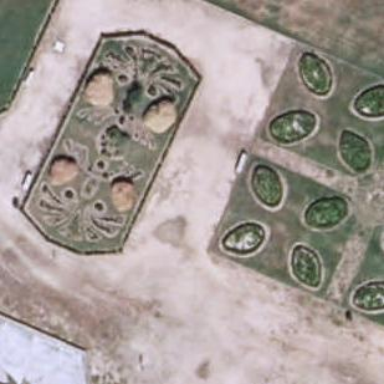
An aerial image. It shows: Garden area designated for leisure land.